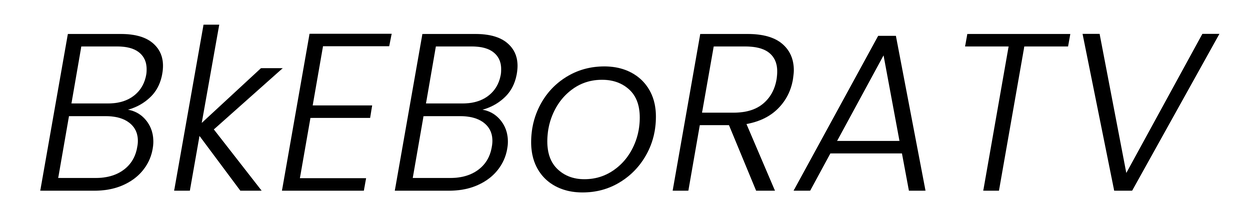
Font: Poppins-LightItalic